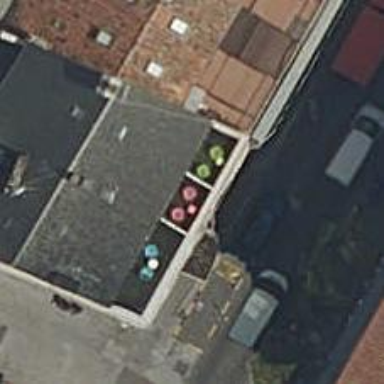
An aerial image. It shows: Pub.